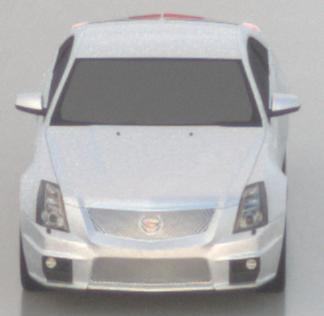
Make: Cadillac
Model: CTS-V
Detailed model: CTS-V (II) Limousine
Model produced from: 2008/11
Model produced until: 2010/12
Doors: 4
Color: white
Road condition: wet road
Daytime: sunrise or sunset
Contrast: low contrast